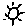
Label: sun